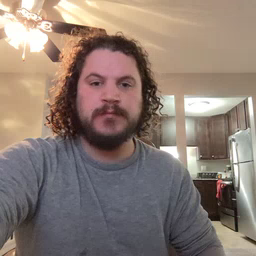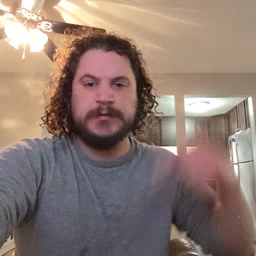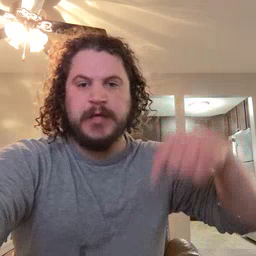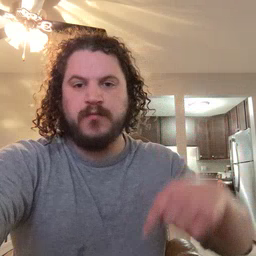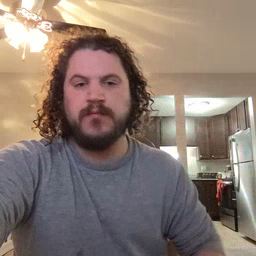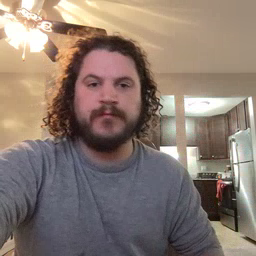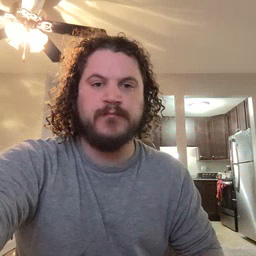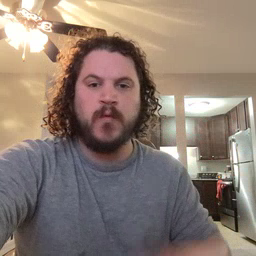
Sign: down